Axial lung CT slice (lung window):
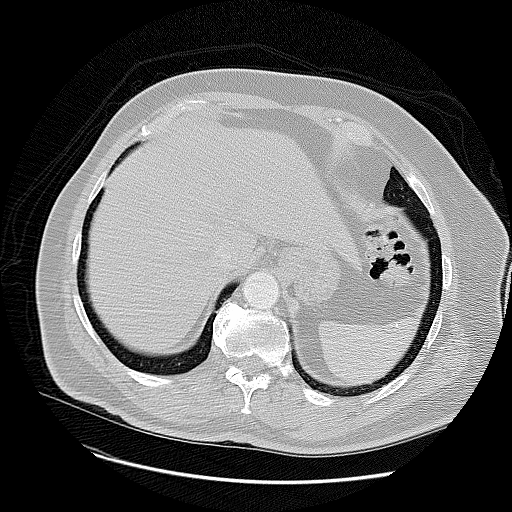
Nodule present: no